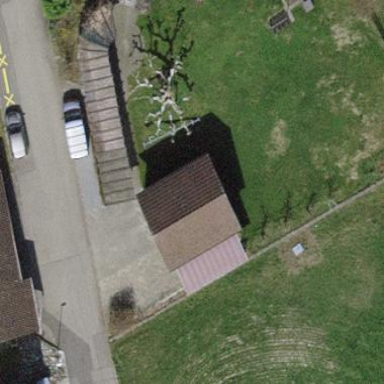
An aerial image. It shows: Garage.